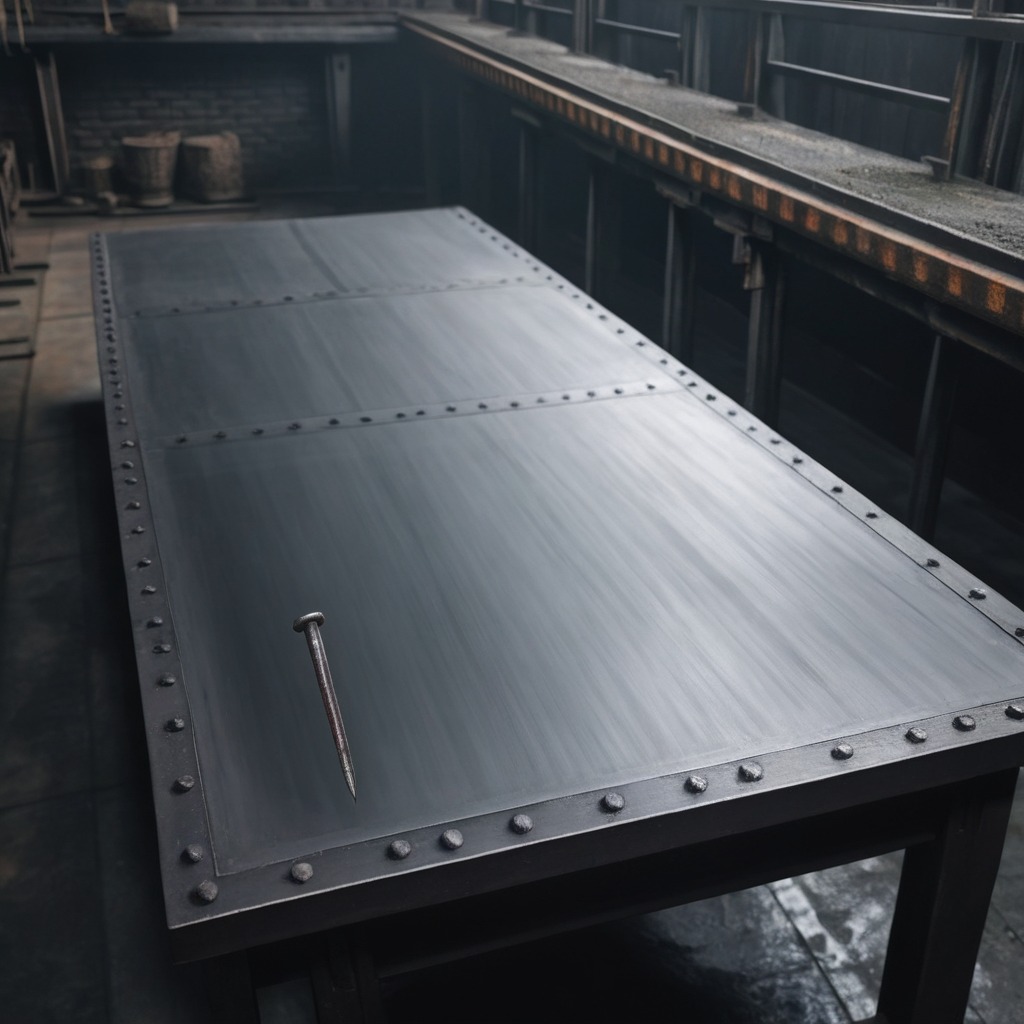
A nail is lying on a cold steel table in a mining workshop.